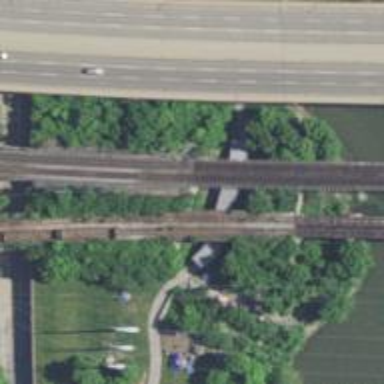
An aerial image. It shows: Railway bridge over siding.